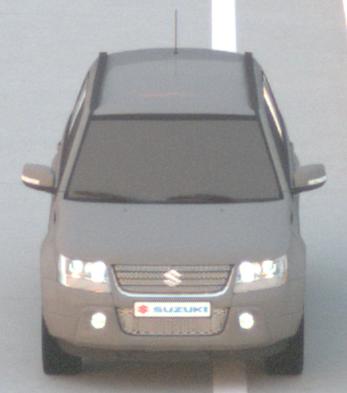
Make: Suzuki
Model: Grand Vitara
Detailed model: Gen. 1 JT
Model produced from: 2009
Model produced until: 2012
Doors: 5
Color: gray
Road condition: dry road
Daytime: sunrise or sunset
Contrast: medium contrast